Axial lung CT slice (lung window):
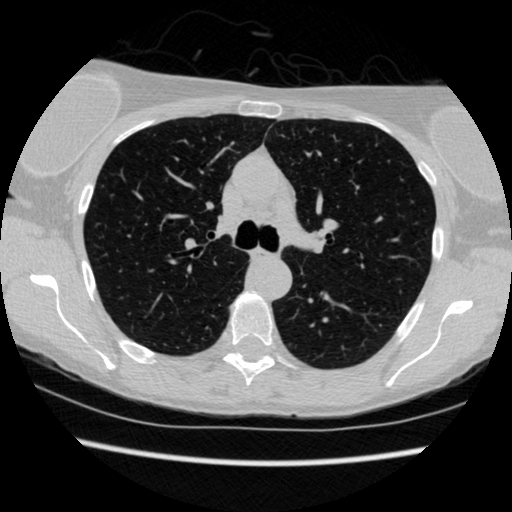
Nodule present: no